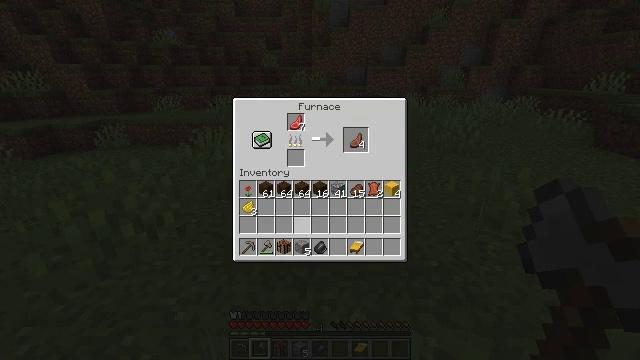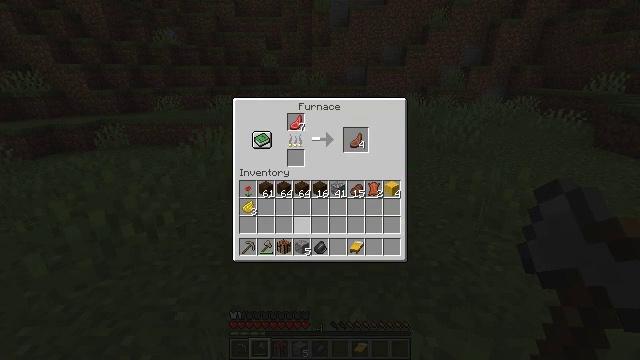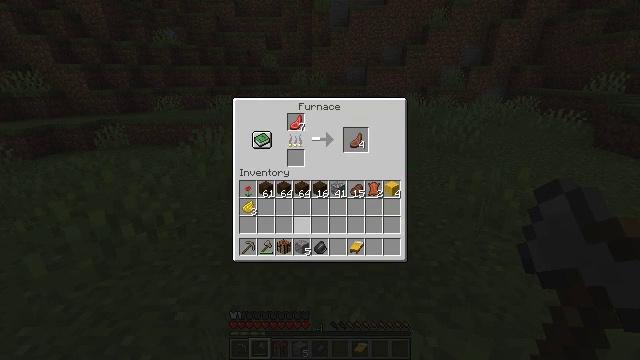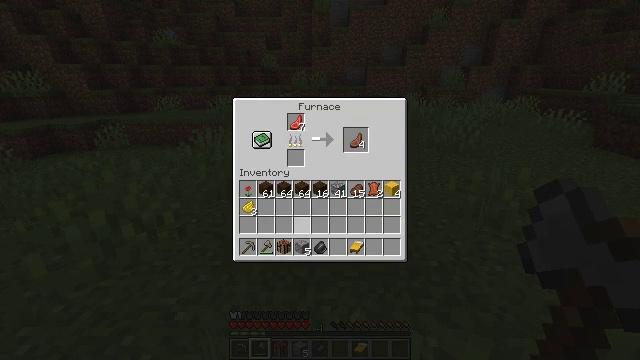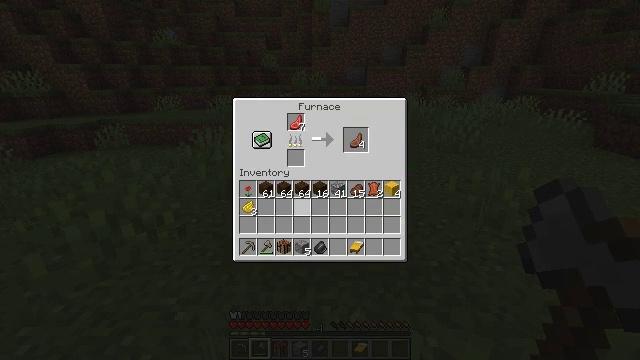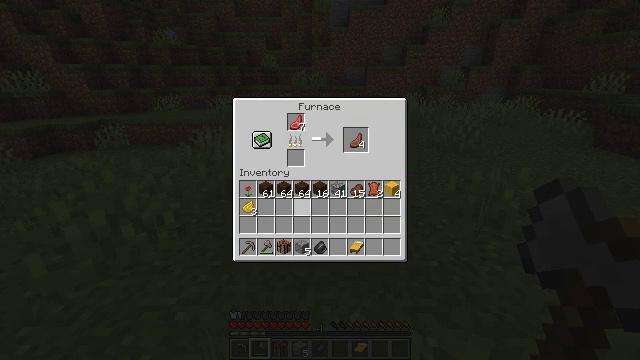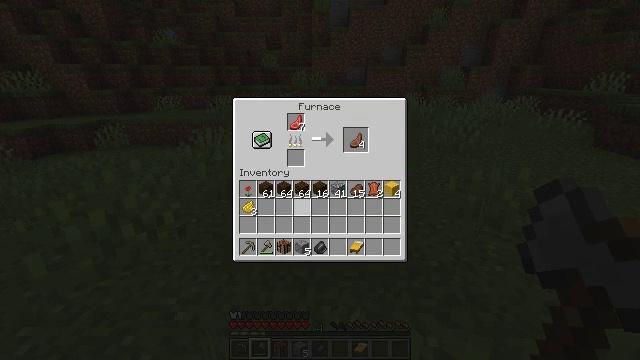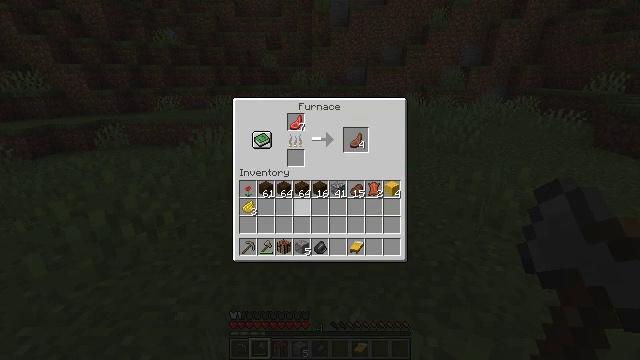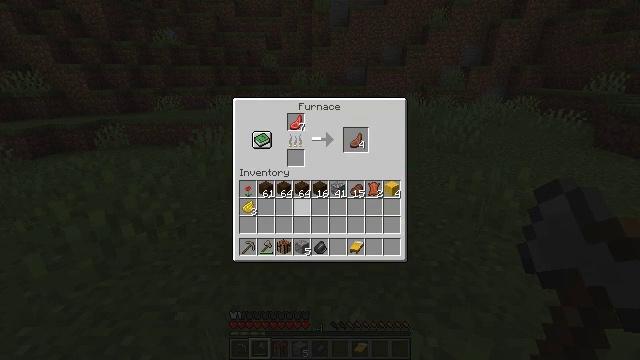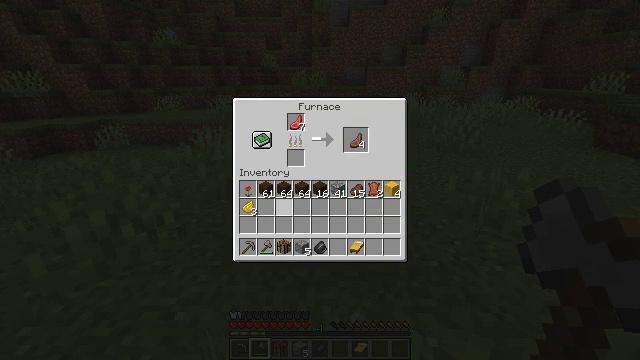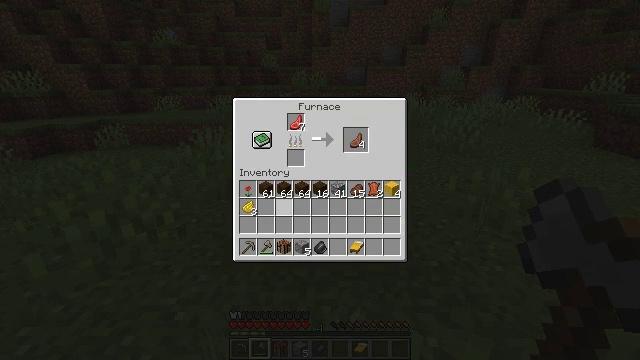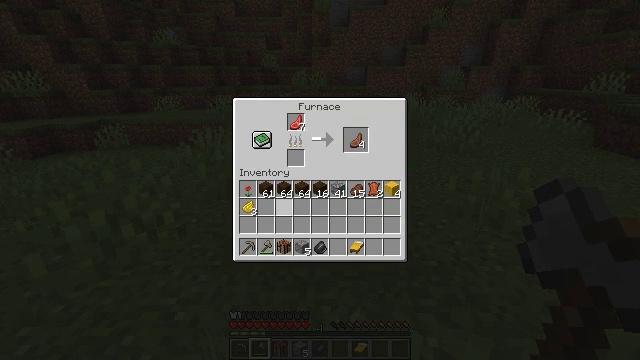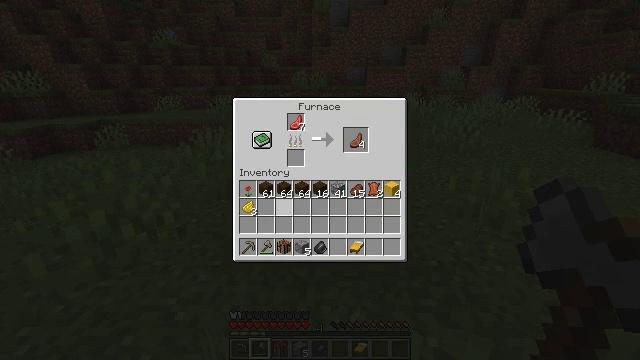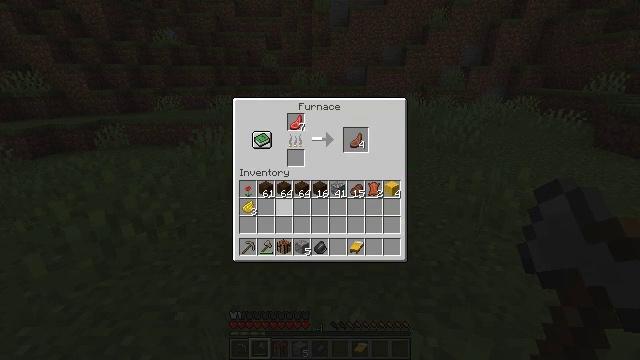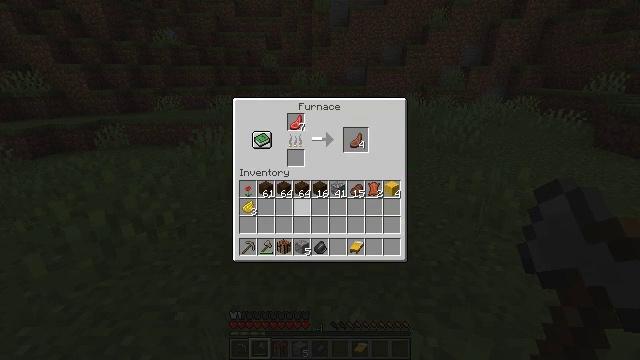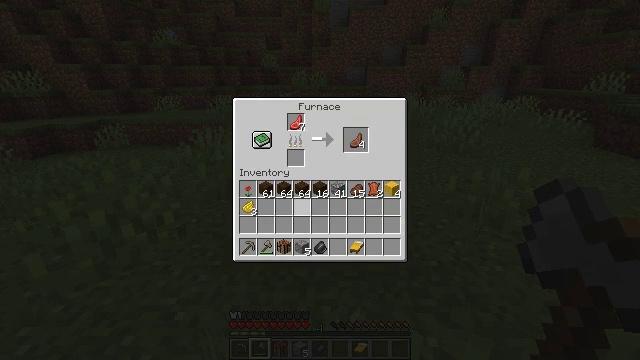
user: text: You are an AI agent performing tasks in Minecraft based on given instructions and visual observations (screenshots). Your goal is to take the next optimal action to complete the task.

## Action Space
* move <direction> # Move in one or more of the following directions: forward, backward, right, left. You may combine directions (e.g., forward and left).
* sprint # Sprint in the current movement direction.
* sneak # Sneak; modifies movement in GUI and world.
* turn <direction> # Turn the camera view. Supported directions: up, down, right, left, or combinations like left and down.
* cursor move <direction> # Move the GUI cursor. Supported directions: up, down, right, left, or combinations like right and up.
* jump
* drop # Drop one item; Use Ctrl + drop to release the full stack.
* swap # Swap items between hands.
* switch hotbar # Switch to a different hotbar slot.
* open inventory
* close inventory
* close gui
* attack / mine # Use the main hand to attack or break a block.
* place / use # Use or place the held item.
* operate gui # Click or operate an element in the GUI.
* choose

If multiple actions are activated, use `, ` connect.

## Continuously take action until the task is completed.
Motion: motion action
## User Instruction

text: Combat the sheep.
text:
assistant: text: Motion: no_op
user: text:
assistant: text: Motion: no_op
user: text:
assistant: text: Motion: no_op
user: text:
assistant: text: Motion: no_op
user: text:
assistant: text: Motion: no_op
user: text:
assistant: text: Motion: no_op
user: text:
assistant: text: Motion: no_op
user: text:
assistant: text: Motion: no_op
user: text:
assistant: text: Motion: no_op
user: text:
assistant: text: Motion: no_op
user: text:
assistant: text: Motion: no_op
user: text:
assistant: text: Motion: no_op
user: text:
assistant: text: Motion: no_op
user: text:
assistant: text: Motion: no_op
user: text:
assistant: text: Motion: no_op
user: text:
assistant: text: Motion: cursor move right
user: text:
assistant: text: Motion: no_op
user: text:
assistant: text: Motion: no_op
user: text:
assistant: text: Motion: no_op
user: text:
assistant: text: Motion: no_op
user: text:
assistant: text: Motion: no_op
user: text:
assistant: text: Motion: no_op
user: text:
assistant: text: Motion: no_op
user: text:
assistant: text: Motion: no_op
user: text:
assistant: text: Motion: operate gui
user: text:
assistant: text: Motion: operate gui
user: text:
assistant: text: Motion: no_op
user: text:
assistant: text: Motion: no_op
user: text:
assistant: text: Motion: cursor move left and up
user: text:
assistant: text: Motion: cursor move left and up